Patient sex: F
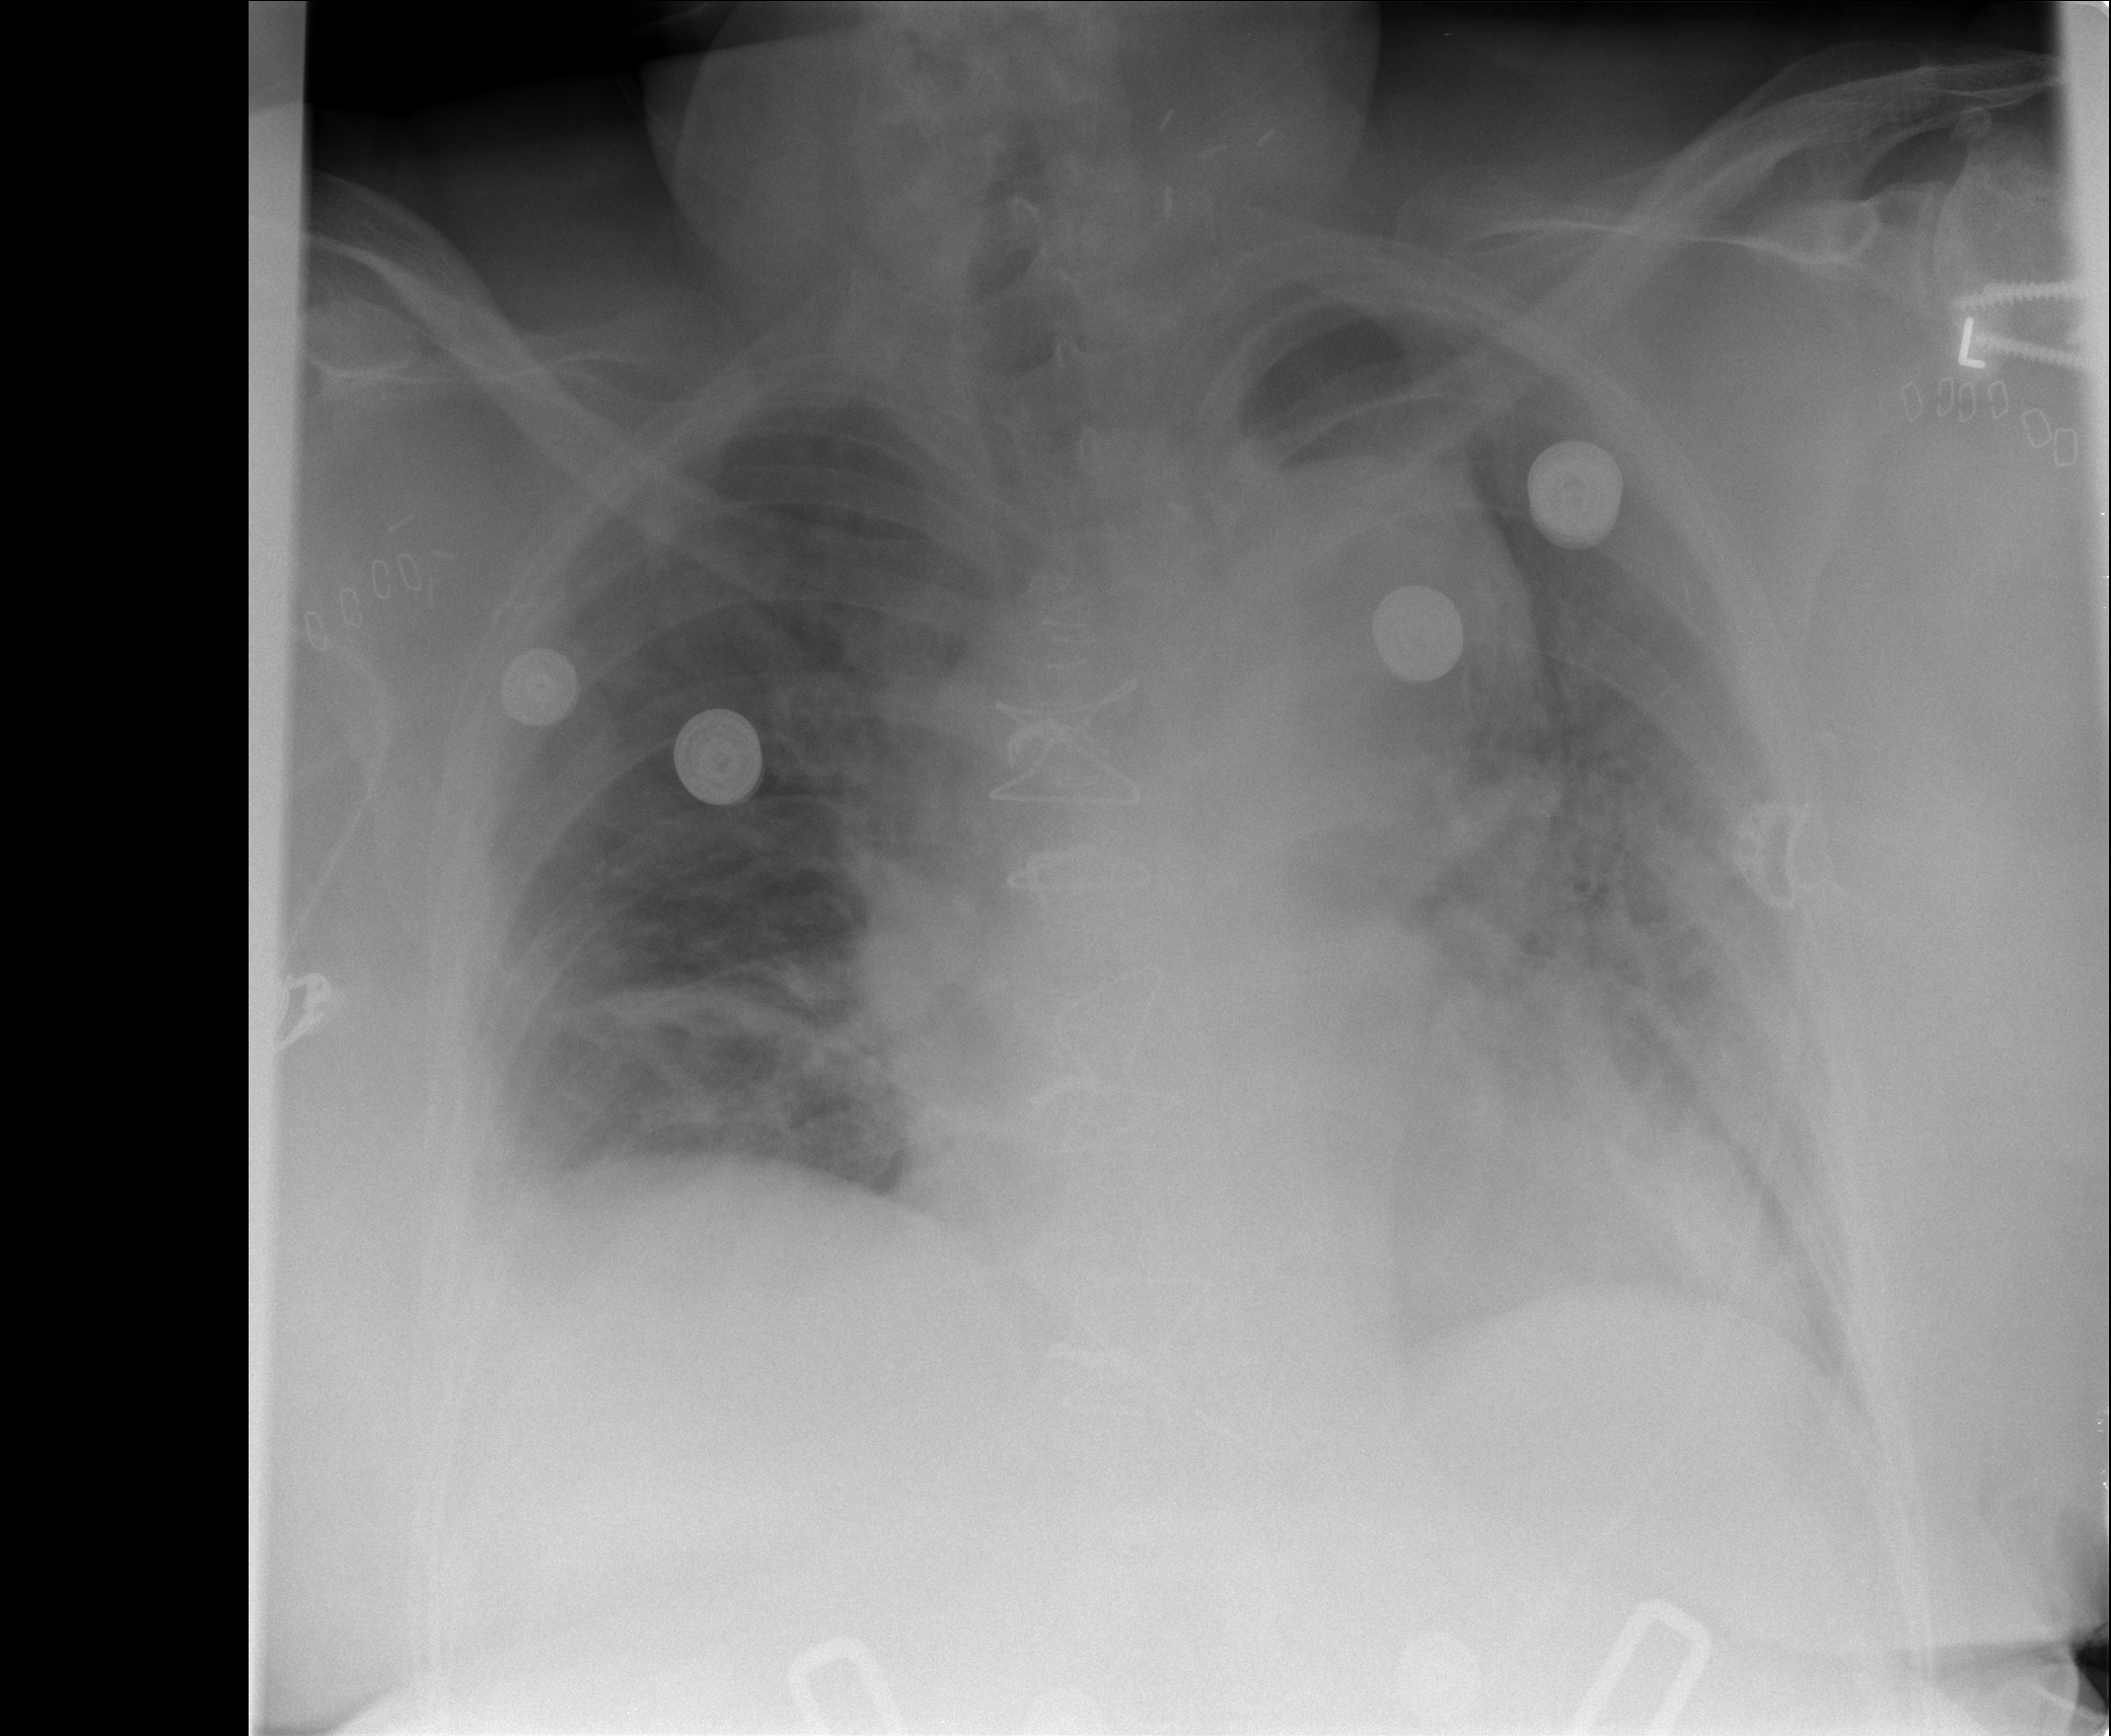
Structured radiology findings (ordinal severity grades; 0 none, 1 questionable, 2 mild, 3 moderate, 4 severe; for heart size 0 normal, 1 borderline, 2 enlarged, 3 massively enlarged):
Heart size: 2
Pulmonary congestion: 2
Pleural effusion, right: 2
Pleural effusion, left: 2
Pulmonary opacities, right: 0
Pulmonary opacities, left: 2
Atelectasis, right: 2
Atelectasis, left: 2